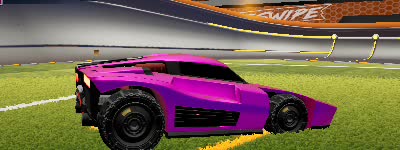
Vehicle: breakout